Field crop: maize
Growth stage: 1
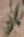
Species: atriplex